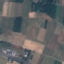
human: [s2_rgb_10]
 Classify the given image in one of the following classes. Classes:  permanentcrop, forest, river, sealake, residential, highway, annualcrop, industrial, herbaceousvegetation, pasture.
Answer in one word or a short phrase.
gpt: PermanentCrop